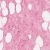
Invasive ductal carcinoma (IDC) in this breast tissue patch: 0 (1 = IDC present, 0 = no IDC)